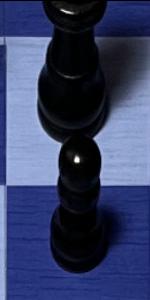
Label: Pawn_Black